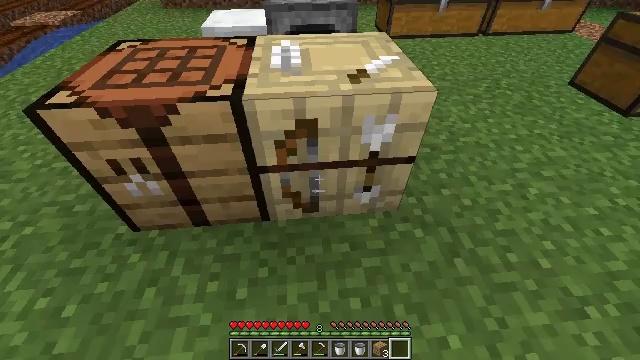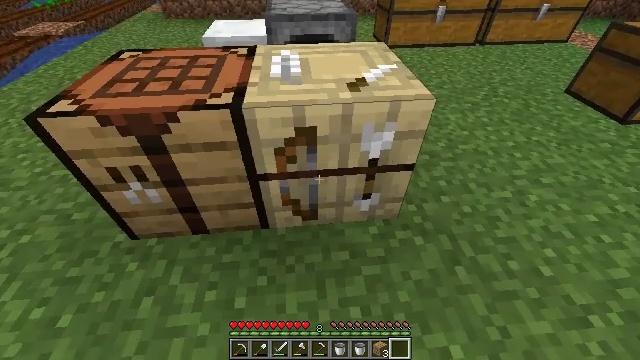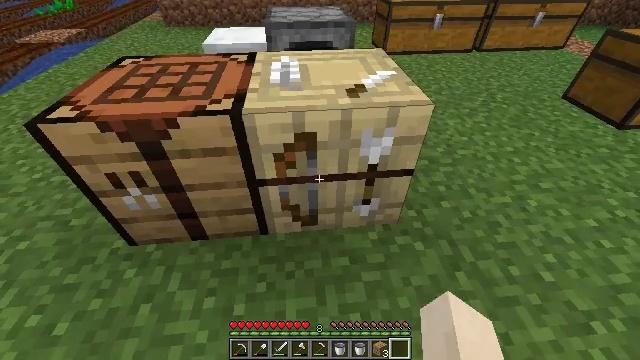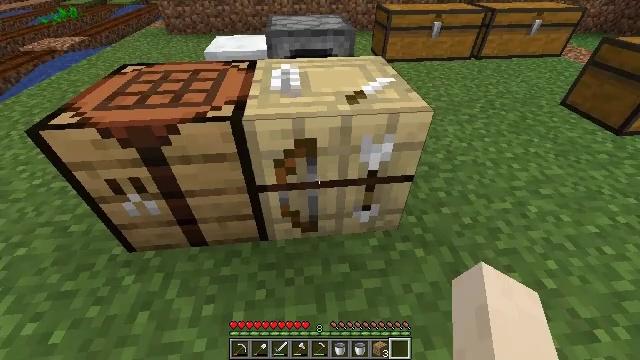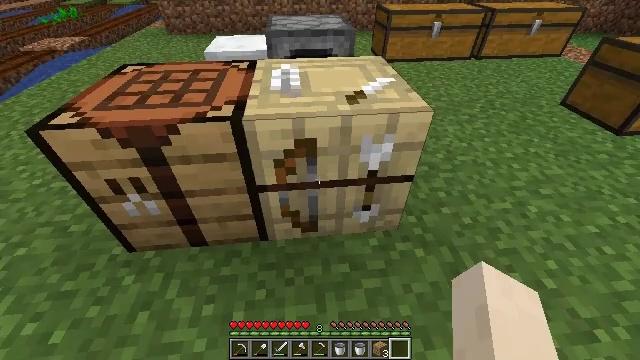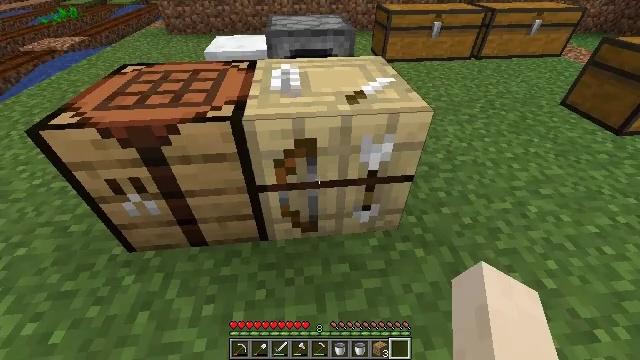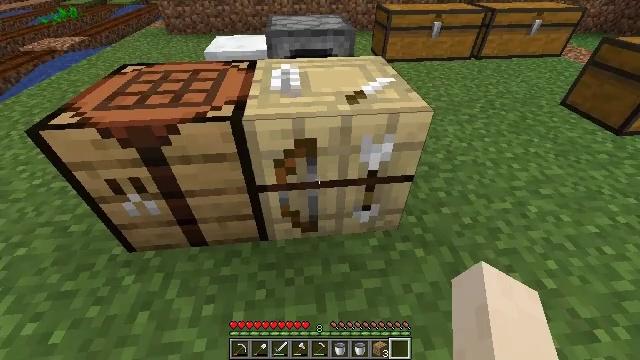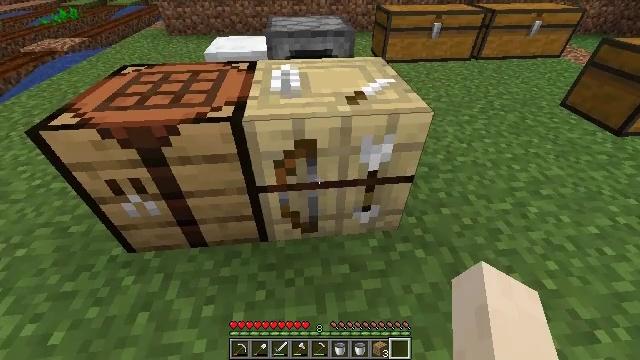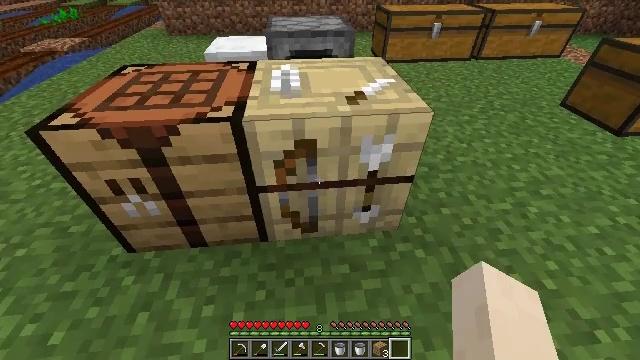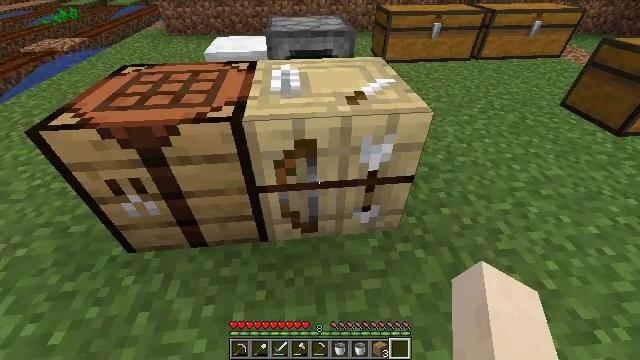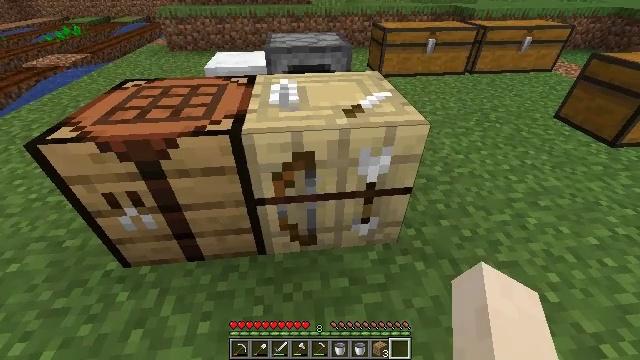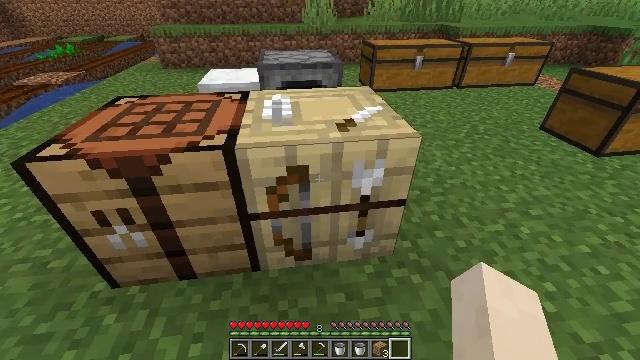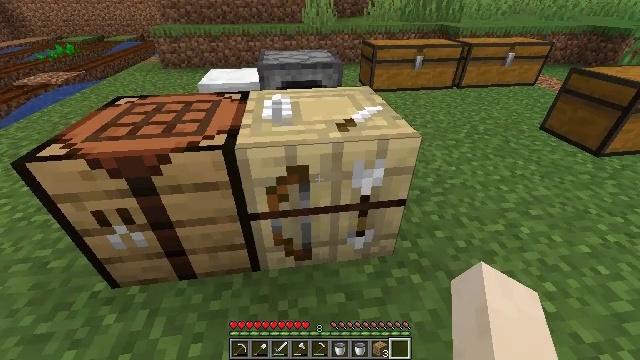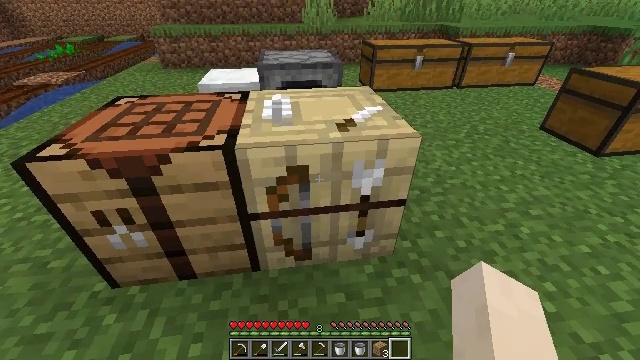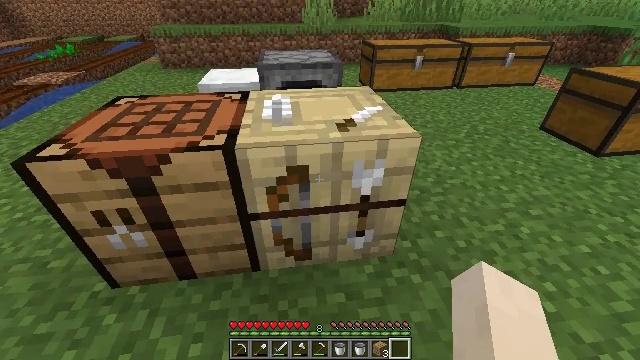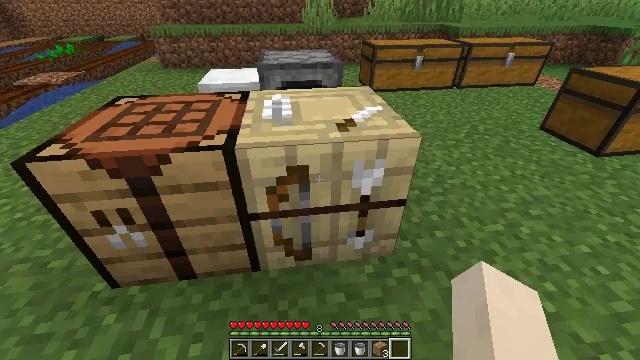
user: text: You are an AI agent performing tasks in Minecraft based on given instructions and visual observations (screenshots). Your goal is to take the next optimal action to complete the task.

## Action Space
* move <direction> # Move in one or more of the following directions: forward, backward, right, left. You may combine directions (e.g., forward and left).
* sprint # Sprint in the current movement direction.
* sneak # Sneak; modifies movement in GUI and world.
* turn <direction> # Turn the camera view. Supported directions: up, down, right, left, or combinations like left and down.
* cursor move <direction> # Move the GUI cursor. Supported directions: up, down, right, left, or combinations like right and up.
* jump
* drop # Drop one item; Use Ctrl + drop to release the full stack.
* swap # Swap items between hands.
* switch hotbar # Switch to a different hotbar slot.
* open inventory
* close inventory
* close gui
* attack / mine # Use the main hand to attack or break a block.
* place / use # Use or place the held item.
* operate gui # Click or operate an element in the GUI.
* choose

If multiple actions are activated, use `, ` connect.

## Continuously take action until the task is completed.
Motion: motion action
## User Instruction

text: Left click on the fletching table to mine it.
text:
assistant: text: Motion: turn up
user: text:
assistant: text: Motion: turn up
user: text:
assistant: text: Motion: turn up
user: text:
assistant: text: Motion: no_op
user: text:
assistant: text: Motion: use / place
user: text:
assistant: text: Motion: use / place
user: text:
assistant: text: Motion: no_op
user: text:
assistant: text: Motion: no_op
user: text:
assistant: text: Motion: no_op
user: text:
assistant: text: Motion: turn up
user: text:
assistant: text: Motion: turn right and up
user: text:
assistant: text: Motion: no_op
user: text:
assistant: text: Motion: no_op
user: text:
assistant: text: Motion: no_op
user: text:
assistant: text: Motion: no_op
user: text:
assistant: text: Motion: no_op
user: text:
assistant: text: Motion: turn up
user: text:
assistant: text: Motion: use / place
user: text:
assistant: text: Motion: use / place
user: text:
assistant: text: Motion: use / place
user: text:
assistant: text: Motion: no_op
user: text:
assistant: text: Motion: no_op
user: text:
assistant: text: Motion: no_op
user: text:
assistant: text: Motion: attack / mine
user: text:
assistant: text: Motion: attack / mine
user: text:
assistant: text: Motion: attack / mine
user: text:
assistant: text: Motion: no_op
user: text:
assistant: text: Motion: no_op
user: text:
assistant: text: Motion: no_op
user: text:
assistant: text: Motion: no_op